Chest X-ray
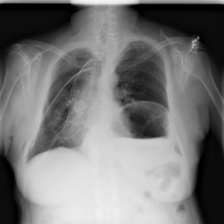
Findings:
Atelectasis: negative
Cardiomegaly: negative
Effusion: negative
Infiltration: negative
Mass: negative
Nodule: negative
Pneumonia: negative
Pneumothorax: negative
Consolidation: negative
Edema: negative
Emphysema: positive
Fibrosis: negative
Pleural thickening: negative
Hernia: negative